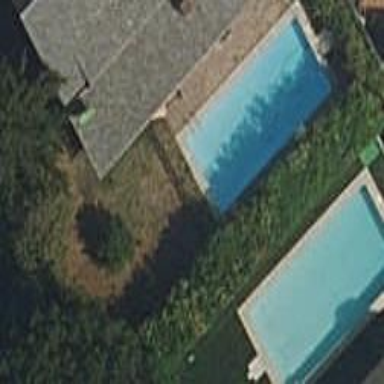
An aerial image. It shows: Swimming pool located in leisure land.